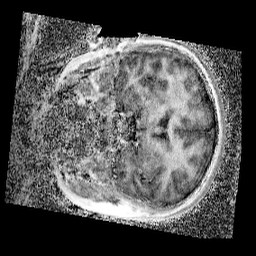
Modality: UNIT1_denoised
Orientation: coronal
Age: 9
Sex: male
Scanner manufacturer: siemens
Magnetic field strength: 3 T
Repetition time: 4 s
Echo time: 0.00299 s